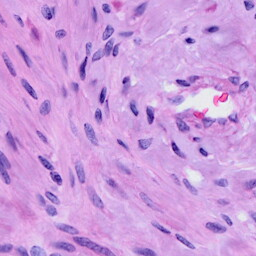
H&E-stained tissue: Cervix